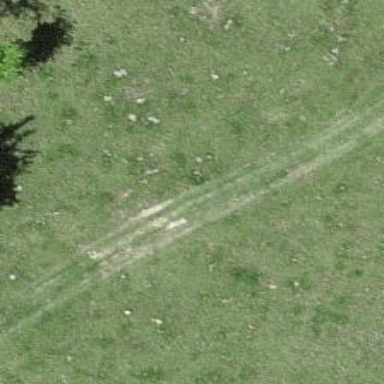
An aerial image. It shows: Track with grade5 tracktype.